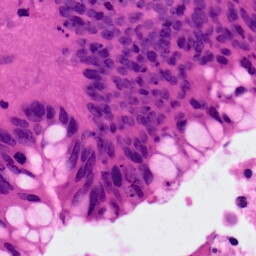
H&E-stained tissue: Colon